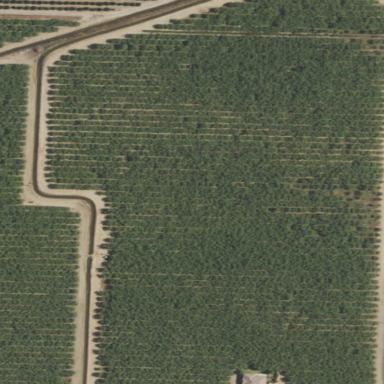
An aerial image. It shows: Almond orchard with rows of almond trees.